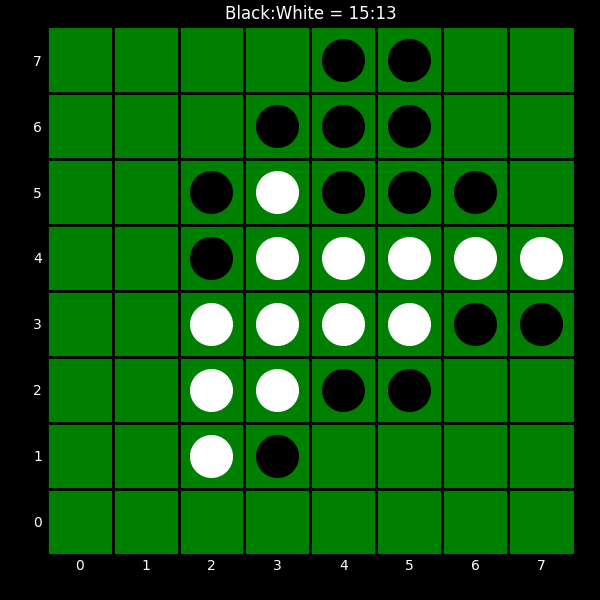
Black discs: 15
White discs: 13